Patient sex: M
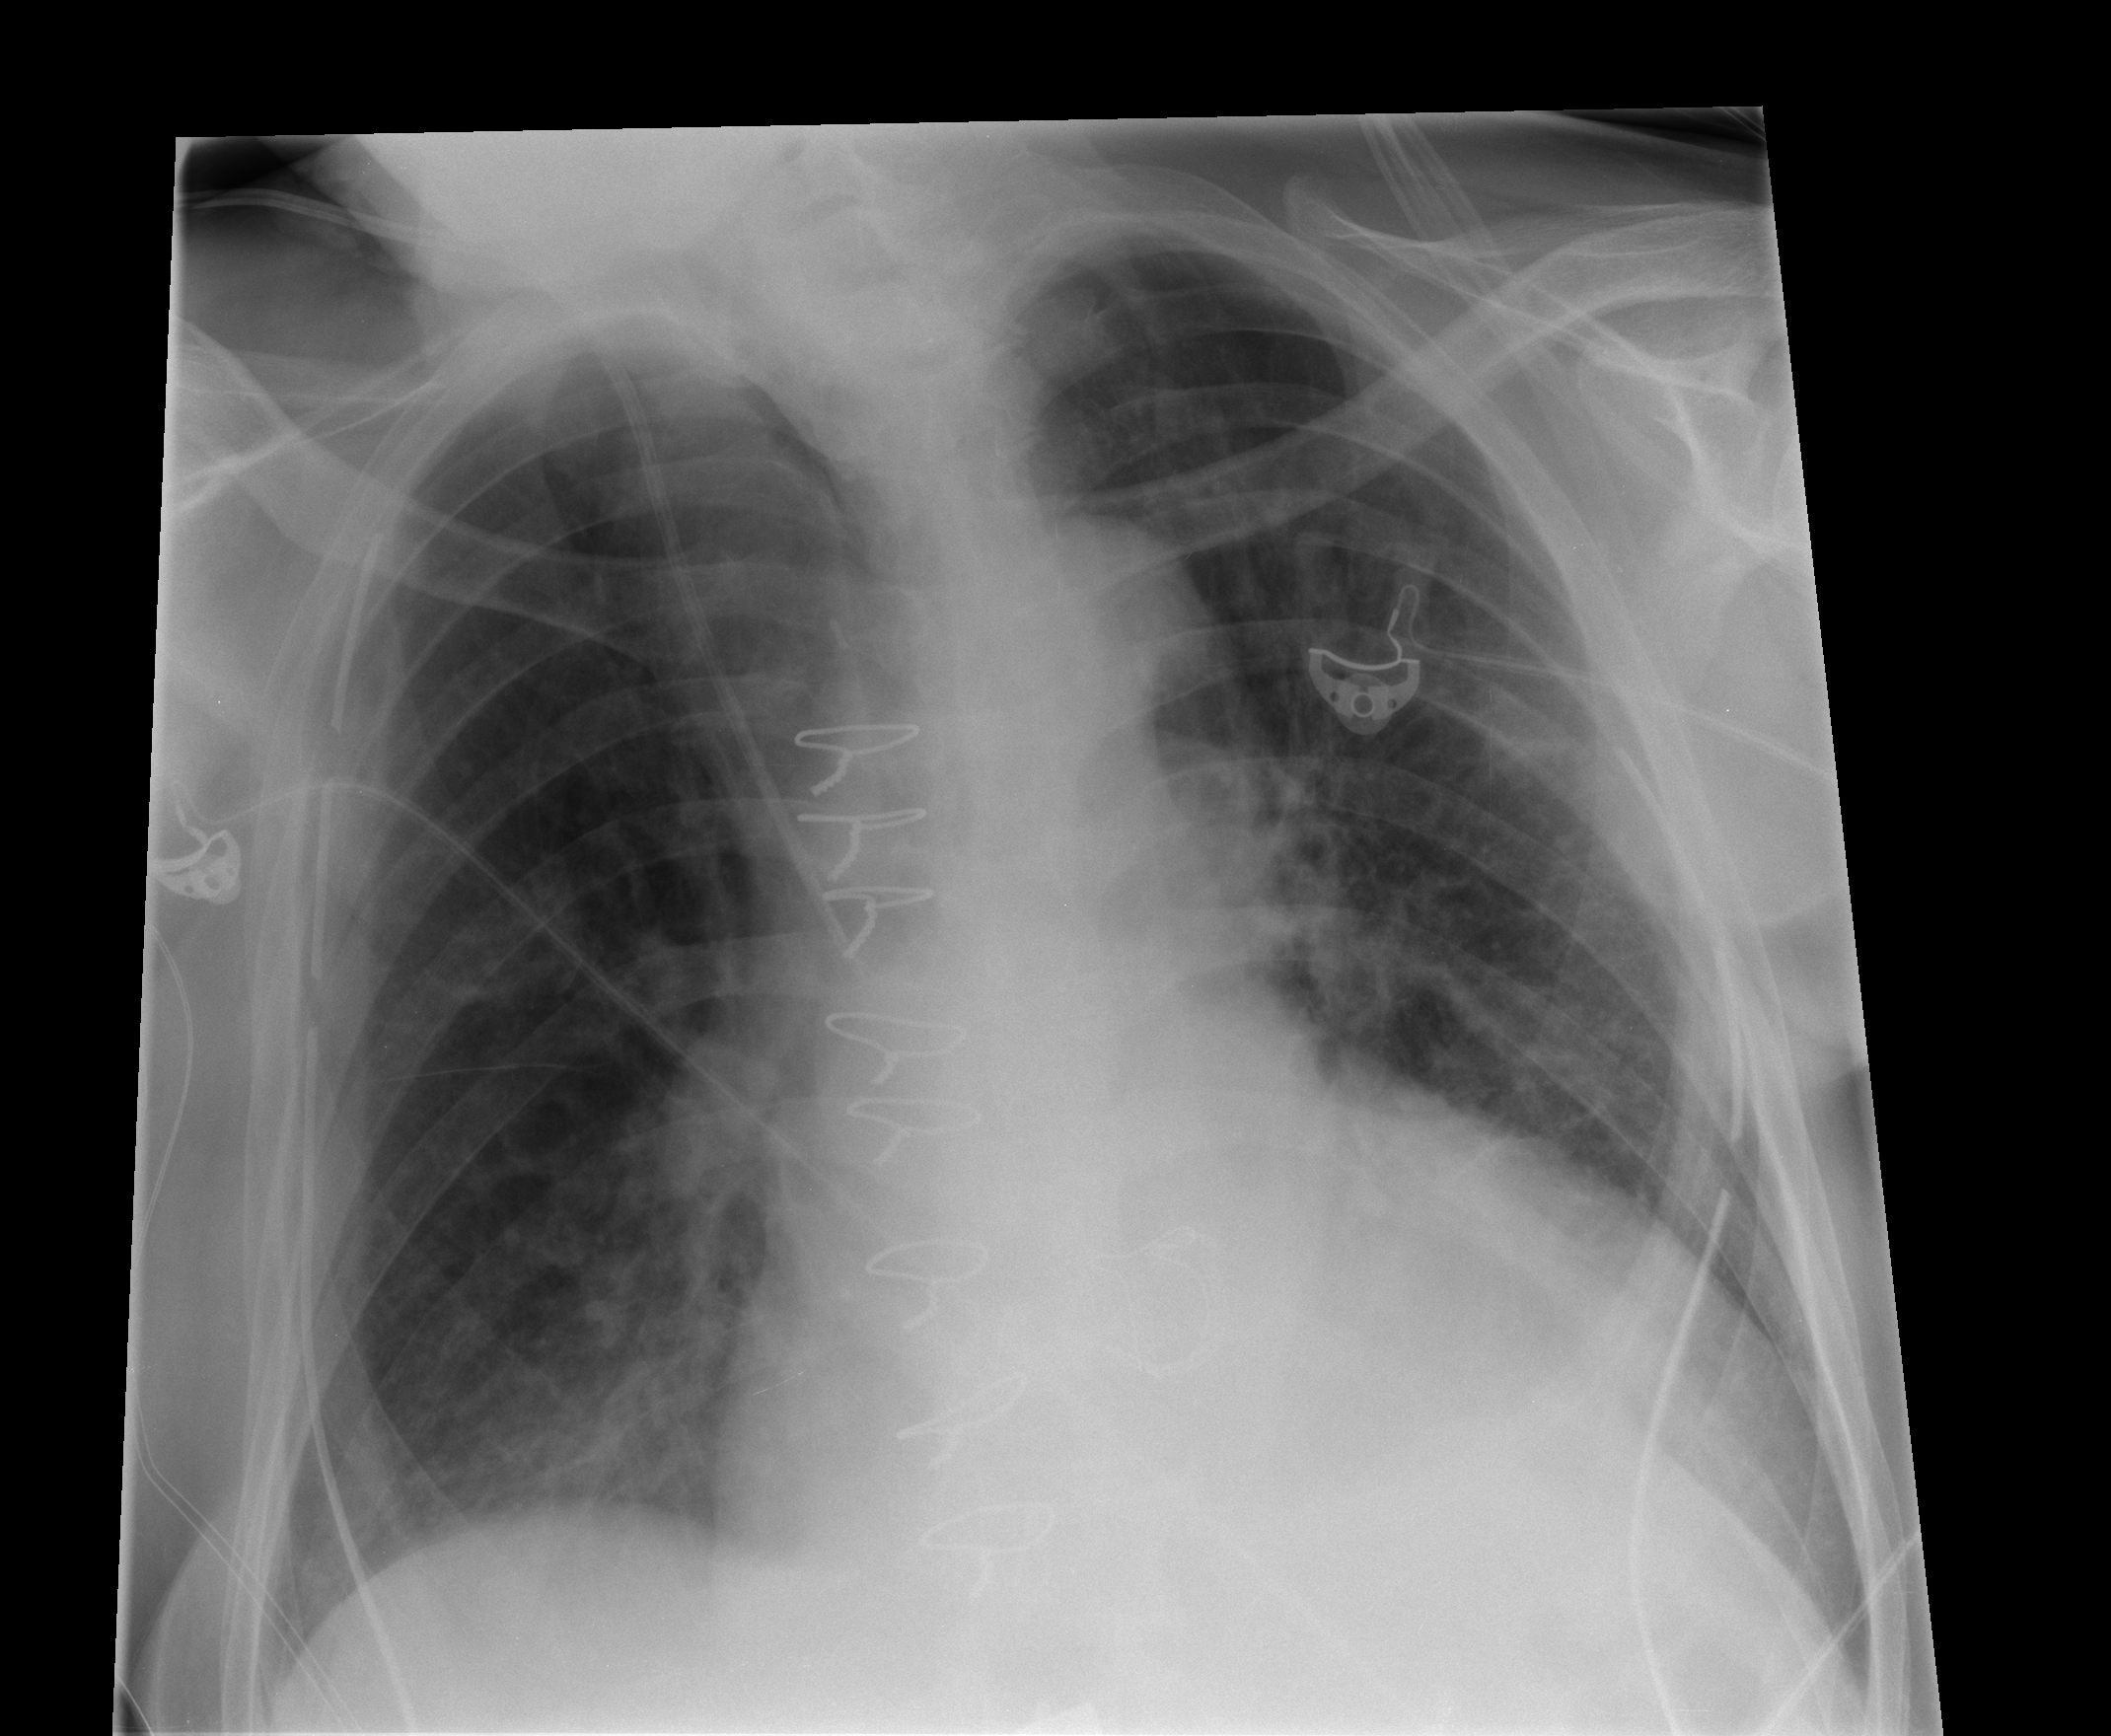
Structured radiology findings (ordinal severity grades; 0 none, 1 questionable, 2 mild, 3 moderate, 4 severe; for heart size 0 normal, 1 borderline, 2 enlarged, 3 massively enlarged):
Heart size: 2
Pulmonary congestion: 1
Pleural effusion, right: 0
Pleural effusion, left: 0
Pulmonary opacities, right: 0
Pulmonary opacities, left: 0
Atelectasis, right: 2
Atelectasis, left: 0